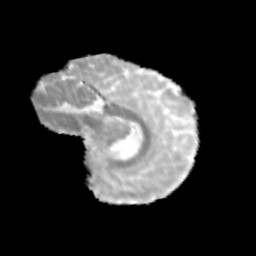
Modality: MD
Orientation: sagittal
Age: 10
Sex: male
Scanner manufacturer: siemens
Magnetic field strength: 3 T
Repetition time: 3.8 s
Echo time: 0.07 s